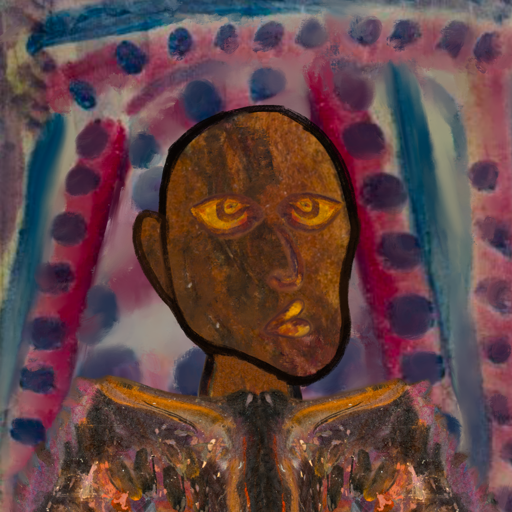
Background: HillGirl, Head And Neck Side: Mosgoul, Face Side: Comrade, Bust: Gypsy_Queen, Hair Side: Blank, Head Accessory: Blank, Second Necklace: Blank, Necklace: Blank, Baby: Blank